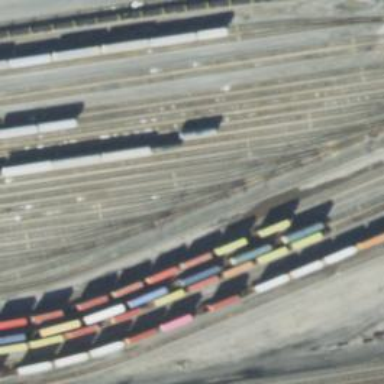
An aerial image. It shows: Railway yard used for servicing trains.